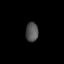
Tissue: lung
Cell type: Endothelial cells
Senescence score: 0.6773
Nuclear area (px): 238
Mean DAPI intensity: 82.899